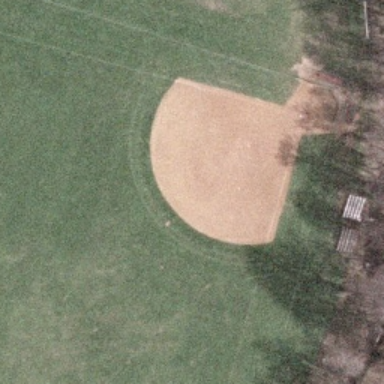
This is an old baseball diamond .